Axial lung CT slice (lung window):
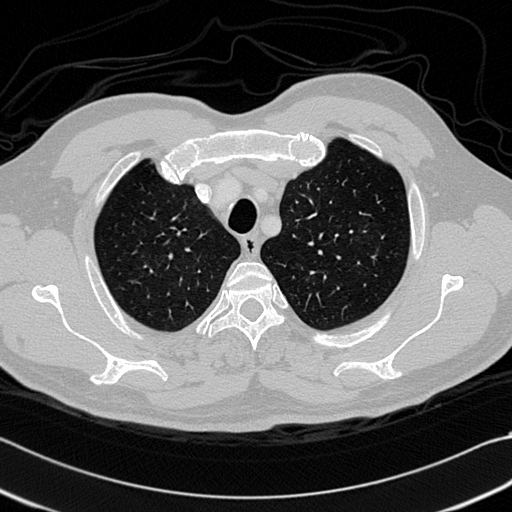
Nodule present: no